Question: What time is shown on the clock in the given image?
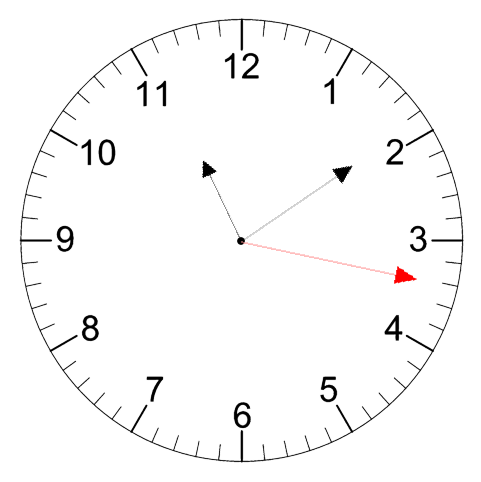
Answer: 11:09:17